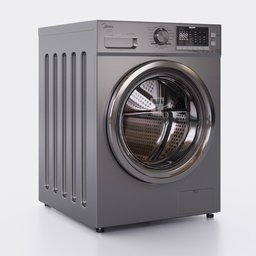
Label: appliances